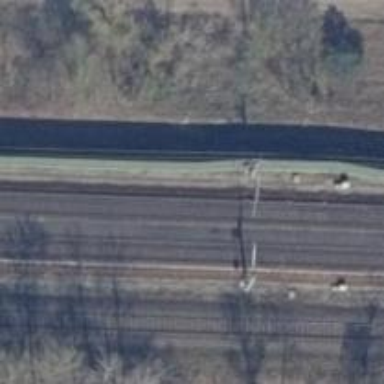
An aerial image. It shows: Railway milestone with catenary mast.